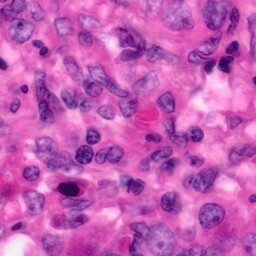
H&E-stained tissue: Pancreatic